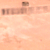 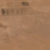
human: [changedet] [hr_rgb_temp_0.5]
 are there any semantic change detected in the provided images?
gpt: Everything remains the same.